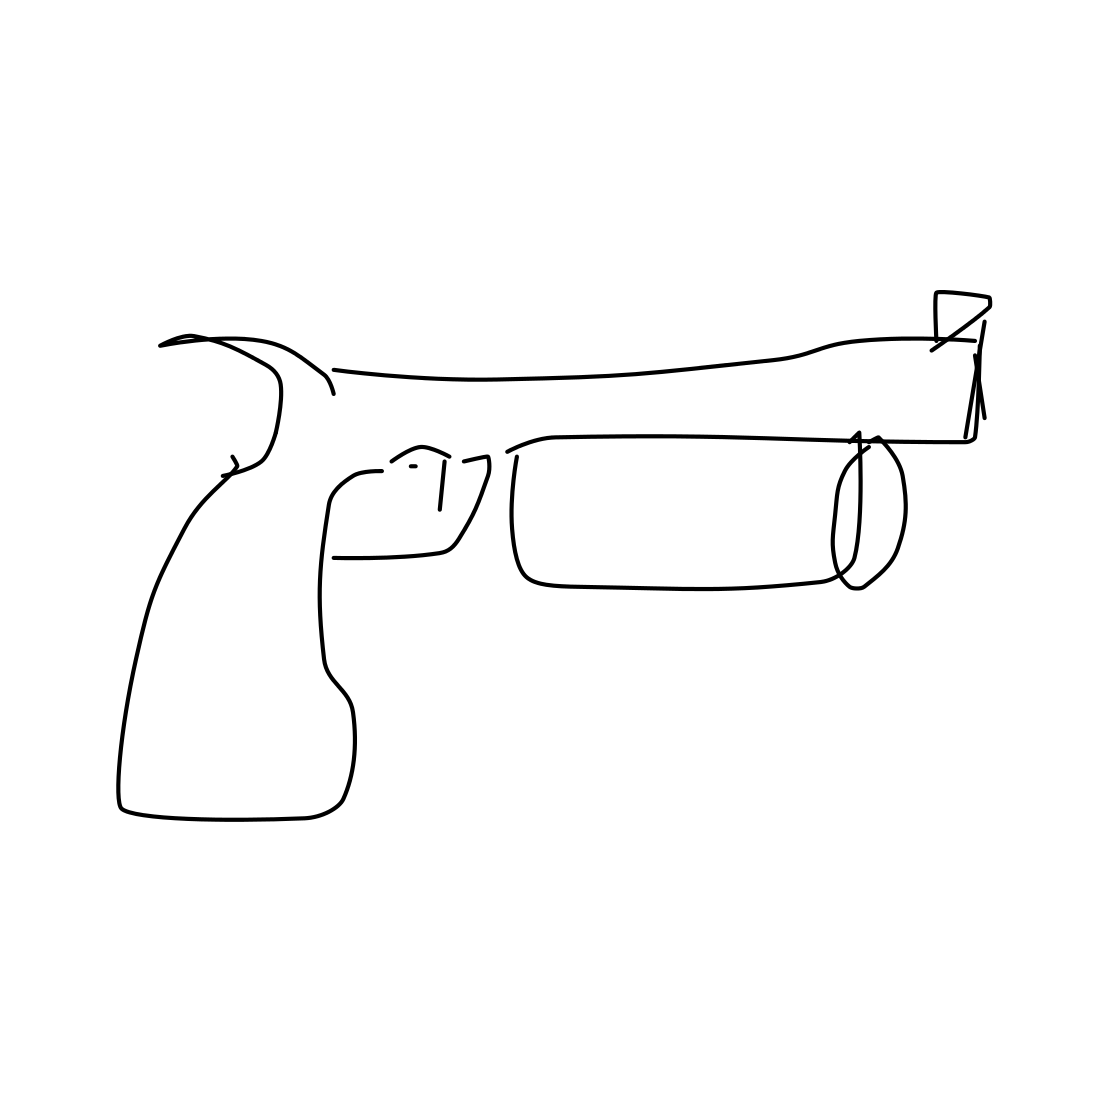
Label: revolver